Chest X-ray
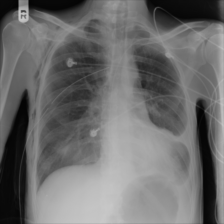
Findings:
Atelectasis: negative
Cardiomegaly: negative
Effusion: positive
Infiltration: negative
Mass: negative
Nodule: negative
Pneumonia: negative
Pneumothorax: negative
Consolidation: negative
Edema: negative
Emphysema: positive
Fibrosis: negative
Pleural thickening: negative
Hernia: negative